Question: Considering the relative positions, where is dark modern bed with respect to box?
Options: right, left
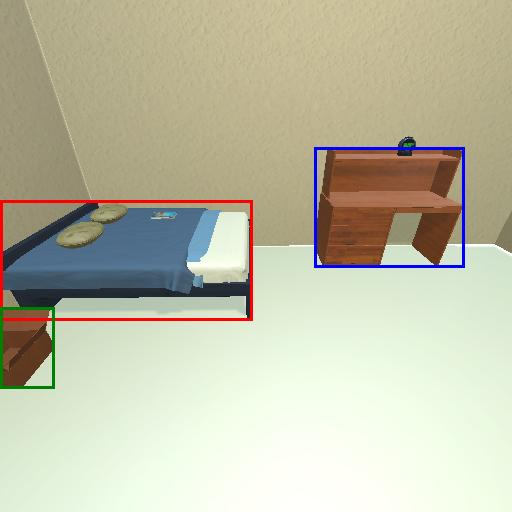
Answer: right